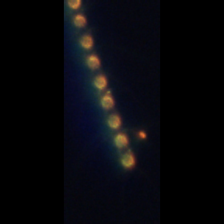
Taxon: Skeletonema
Group: Diatoms